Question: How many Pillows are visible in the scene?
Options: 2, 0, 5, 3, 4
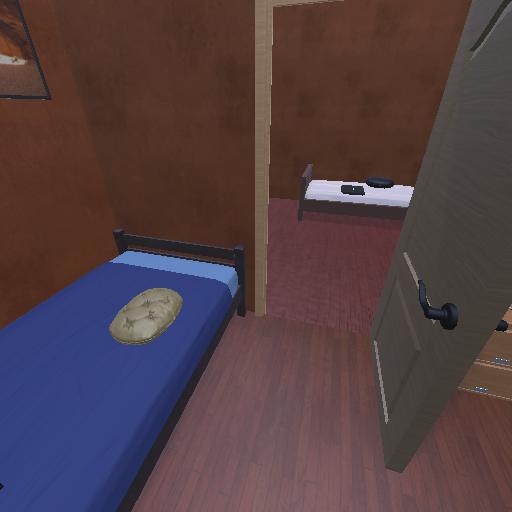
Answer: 2